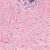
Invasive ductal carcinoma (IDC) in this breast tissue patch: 0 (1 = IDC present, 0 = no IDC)